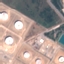
Land use / land cover: Industrial